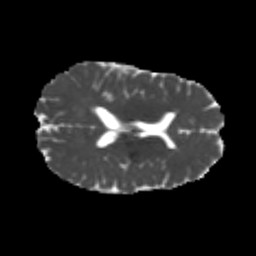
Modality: MD
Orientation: axial
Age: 23
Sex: female
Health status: healthy
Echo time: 0.074 s